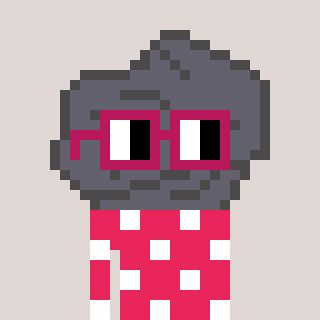
a pixel art character with square dark red glasses, a rock-shaped head and a redpinkish-colored body on a warm background